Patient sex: F
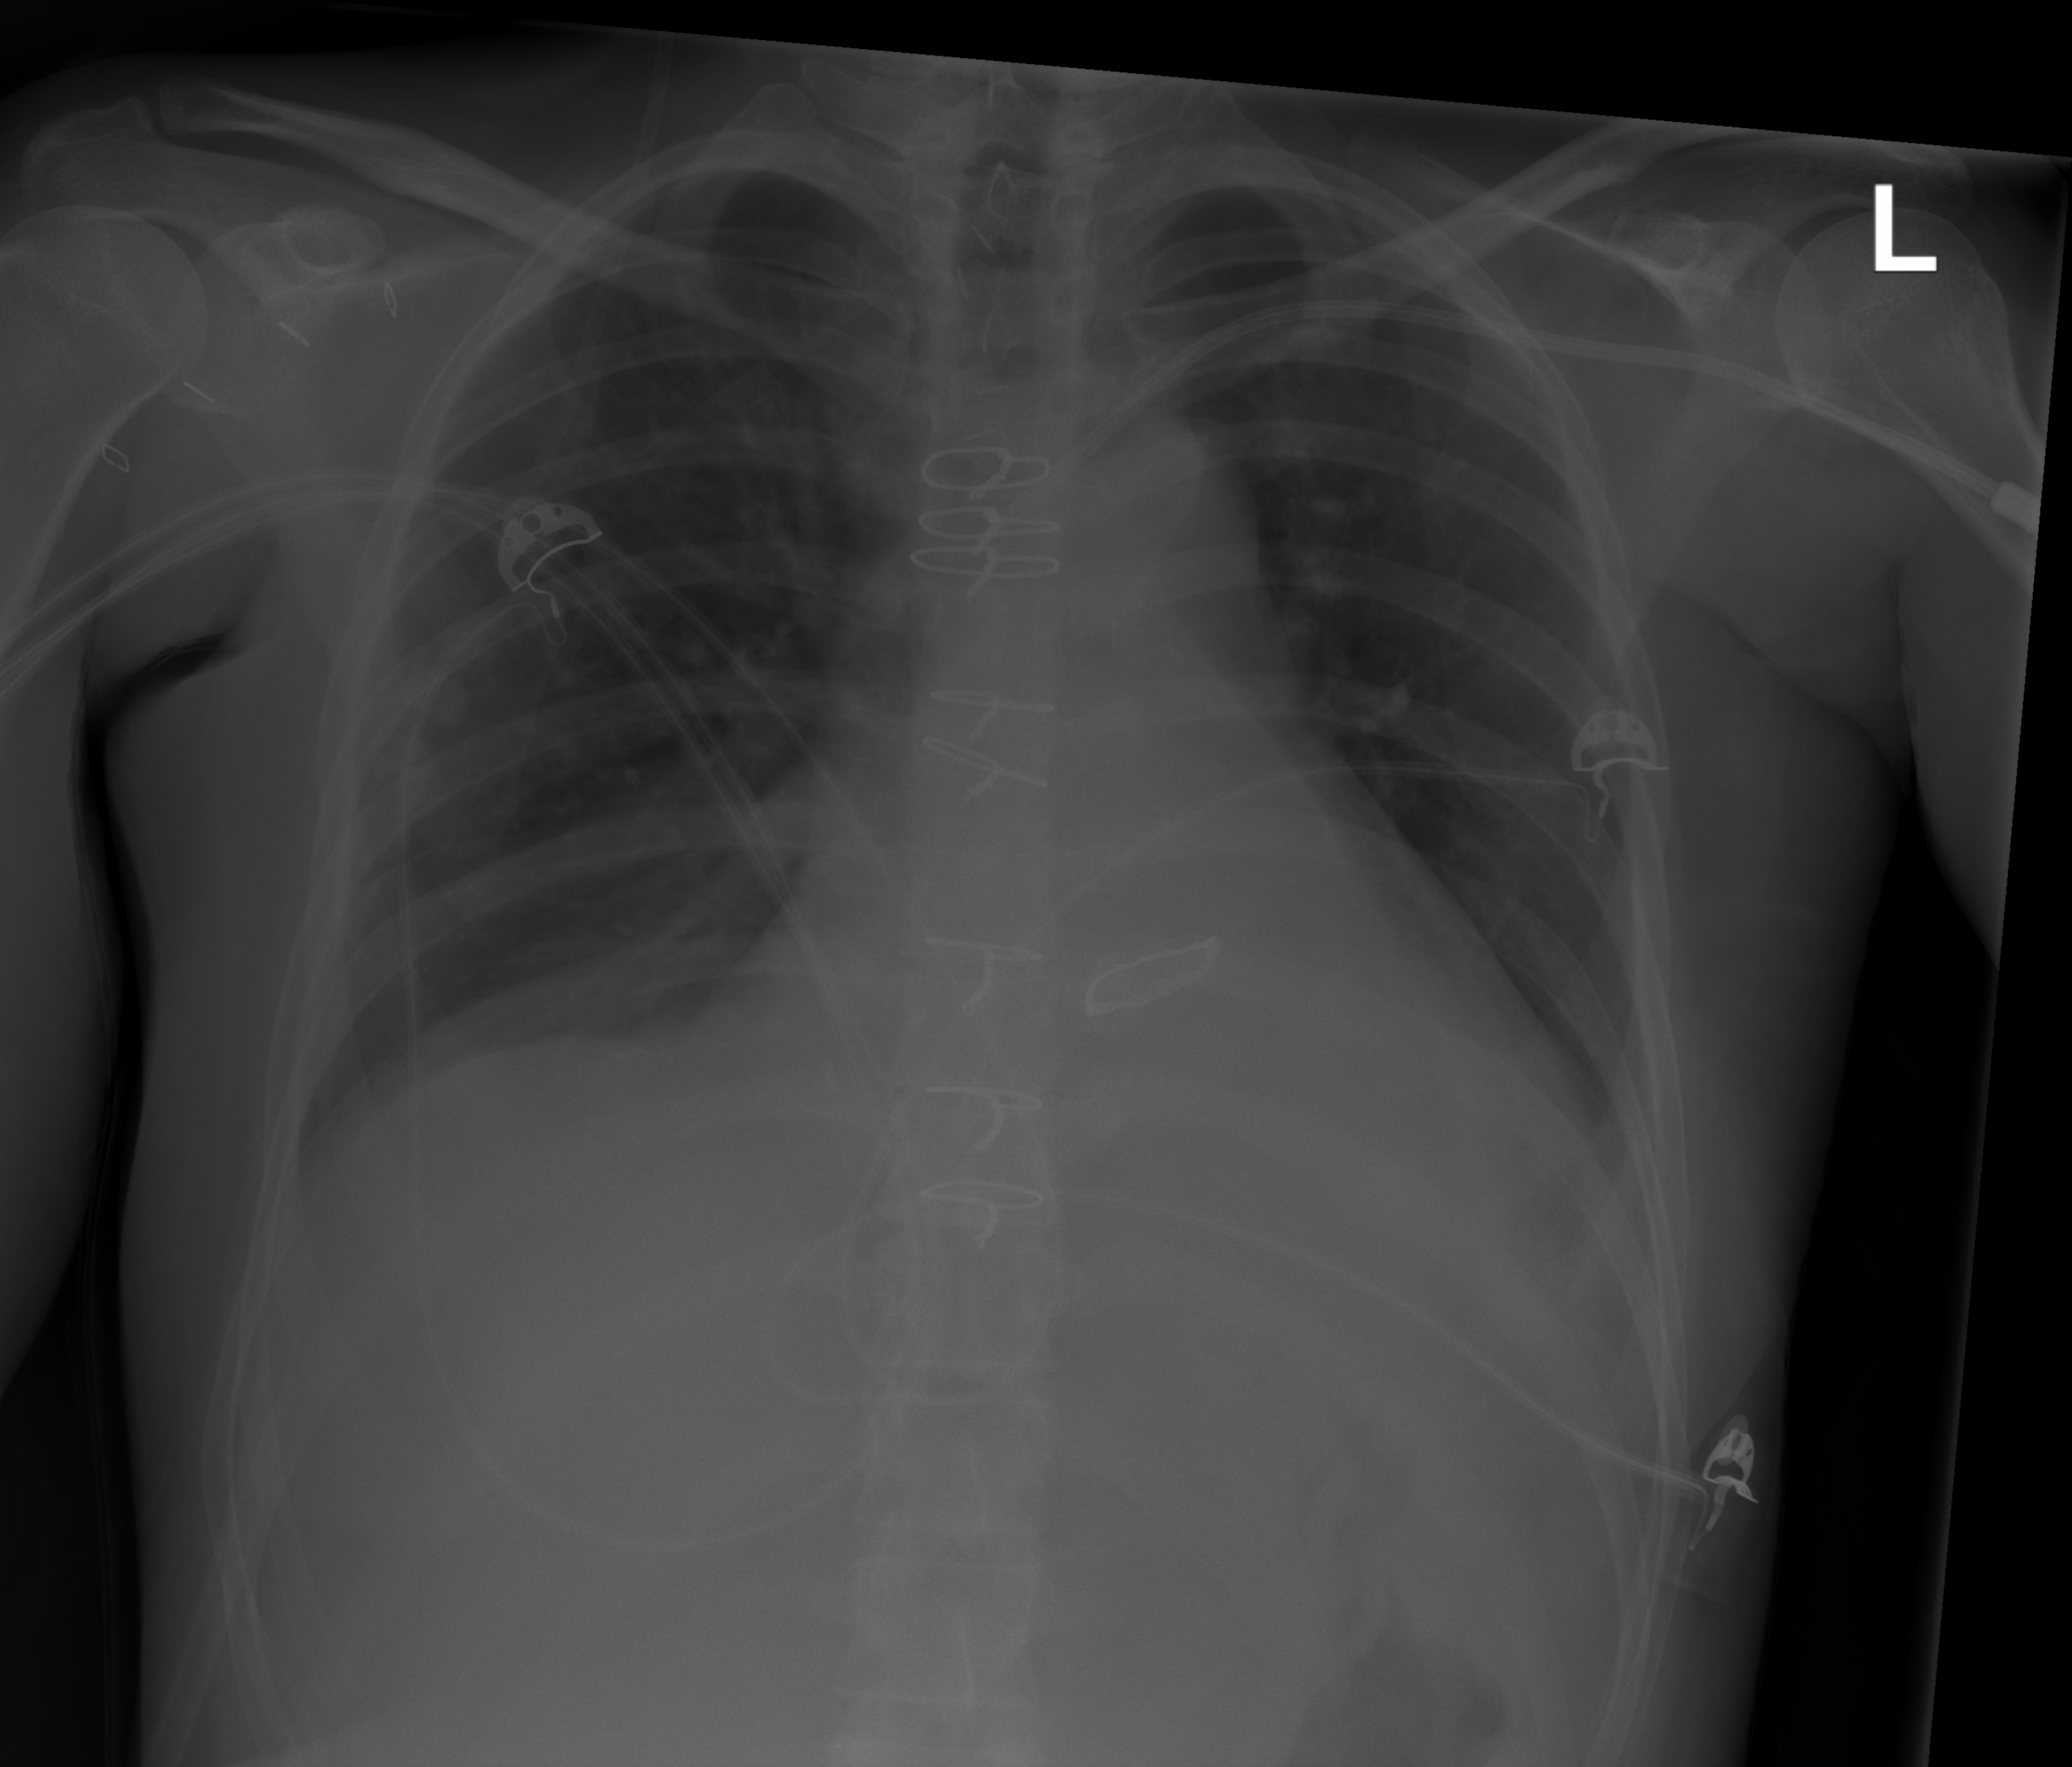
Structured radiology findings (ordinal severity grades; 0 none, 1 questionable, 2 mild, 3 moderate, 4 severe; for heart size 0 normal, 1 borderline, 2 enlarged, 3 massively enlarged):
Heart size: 2
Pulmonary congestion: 0
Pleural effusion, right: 0
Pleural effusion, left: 2
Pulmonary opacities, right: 0
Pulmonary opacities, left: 0
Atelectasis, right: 0
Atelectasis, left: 0